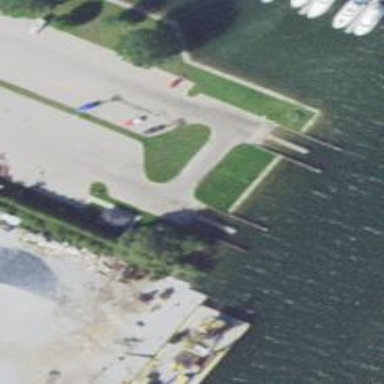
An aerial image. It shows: Slipway on leisure land.